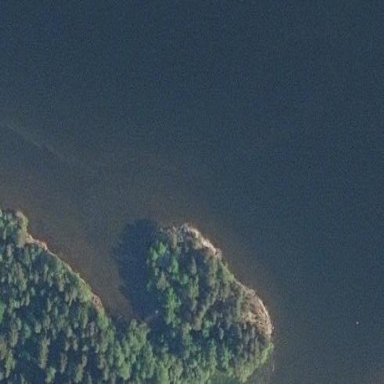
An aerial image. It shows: Island.